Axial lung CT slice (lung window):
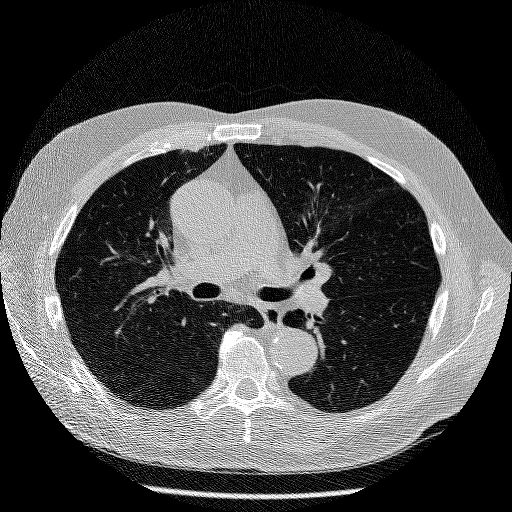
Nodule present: no